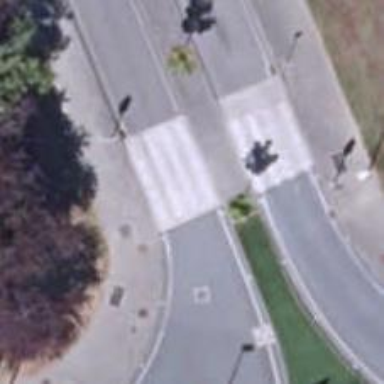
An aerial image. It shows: Uncontrolled crossing on the road.